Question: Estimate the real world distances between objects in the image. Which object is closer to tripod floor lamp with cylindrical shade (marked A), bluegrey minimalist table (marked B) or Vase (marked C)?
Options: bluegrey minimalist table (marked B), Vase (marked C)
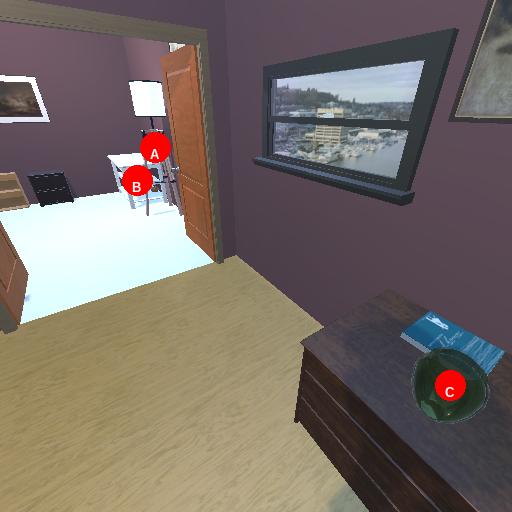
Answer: bluegrey minimalist table (marked B)